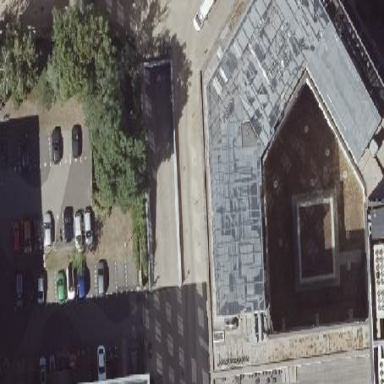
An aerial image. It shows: Building with flat roof.